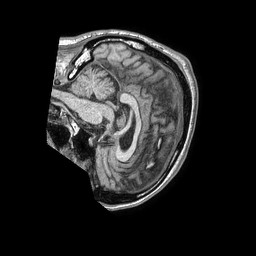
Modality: T1w
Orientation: sagittal
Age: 60
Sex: male
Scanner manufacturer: philips
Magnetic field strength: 1.5 T
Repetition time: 0.007866 s
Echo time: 0.003611 s